Aerial crown-view tile of a tropical tree (Barro Colorado Island, Panama), acquired 20250616:
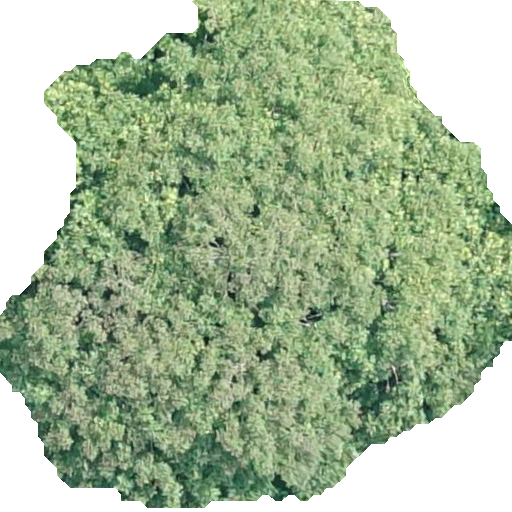
Species: Dipteryx oleifera
GBIF accepted scientific name: Dipteryx oleifera
Crown area: 288.747 m²